Question: {Xcode 4.2, deployment target iOS4.3, not storyboard, using ARC}
I started with a tabbed application template & chose the universal platform, which nicely gives me view controller classes & NIB files for an iPhone () & an iPad () for 2 tabs, with an if statement in the AppDelegate to determine which to run - exactly how I wanted it set up.
I wanted to add a 3rd & 4th tabs, so starting with the 3rd tab (doing 1 at a time) I created a new UIViewController subclass. As it doesn't give the option to create both NIBs at once, I selected "Targeted for iPad", & had intended to create the iPhone NIB manually. I added a "_iPad" suffix to the created NIB file, then I created a user interface view NIB file to which I added the "_iPhone" suffix. I then set up the code for the new view controller in the AppDelegate implementation file to include the 3rd view controller & tab, & I used the other view controller classes as a guide to set up the new class's code.
For the 3rd _iPhone NIB, I dragged a view object from the objects library onto the canvas, & set it up as per the other 2 _iPhone NIBs. But when I went to connect the outlets, there is no view outlet in the referencing outlets of the connections panel to connect with, which I thought there should be. At this point I suspected something was wrong.

I tried running it in the simulator, in iPad mode it works fine (all 3 tabs are clickable). But in iPhone mode clicking the 3rd tab crashes it with a "SIGABRT" on thread 1. It's obvious what I did didn't work. I don't see anything in the output window that gives me any clues.
Being a newbie to obj-c, so not being too sure of the problem, I would have thought that I either:
- - -
But if I should have done either of the latter 2, then my question would be why does the iPad NIB work then, when it clearly has a view object in the NIB & no outlets declared in the class files (same with the other 2 view controllers for both devices)?
Does the UITabView class somehow have outlets pre-declared within it for the first 2 tabs? But that still doesn't explain why the _iPad NIB works.
As usual, any help & advice much appreciated, & if there's a link to an explanation somewhere that I've missed, please show me, because I'm happy to do the research.
If what I've done wrong here is not determinable, then I guess ultimately what I'm asking is a clue to how best to create the second NIB file for iPhone to mesh with the class created with iPad NIB.
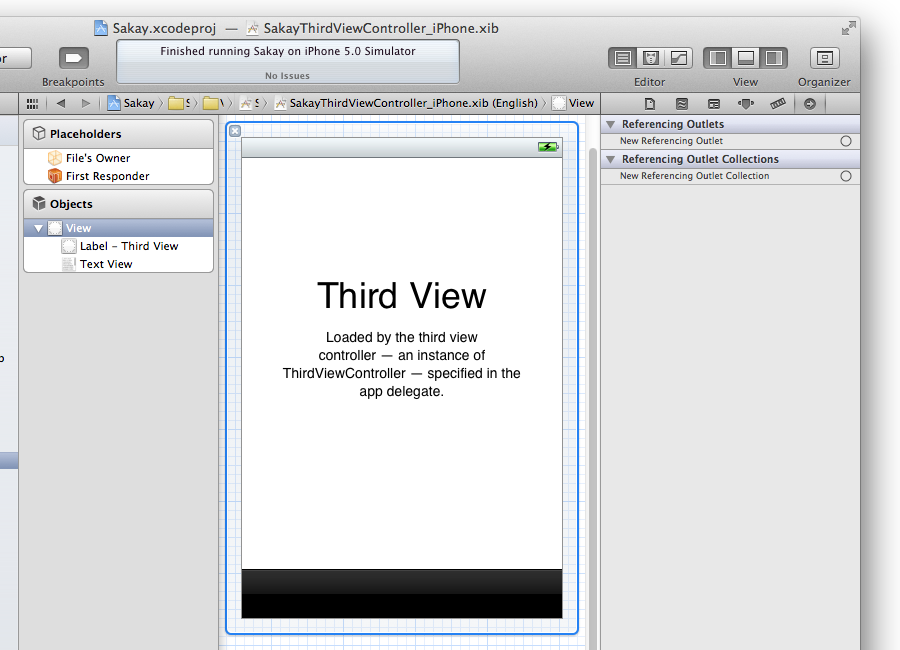
Answer: Sorry to answer my own question but with further searching I found <URL> answer that was the solution, although not quite the whole story. So I thought to put what I did in an asnwer so others can refer to it.

As Piotr Czapla explains in the linked answer, for some reason Xcode doesn't populate the connectionRecords data, as you can see by my first red arrow. Having a look at the view controller that works (where second red arrow is), that's what the data should look like. So the answer is to cut the data & paste it into the NIB file, or type it. You can do this in Xcode by right-clicking the NIB file in the project navigatior & then Open As > Source Code, which is what you see in my screenshots.
The bit I want to add to Piotr Czapla's explanation though is the destination reference pointed to by the second red arrow might not be correct for the NIB file you're pasting into (mine wasn't) & Xcode might not let you go back into IB mode. If so, you need to get the correct reference from the IBUIView class within your NIB file, as pointed to by the third red arrow. Once I copied that reference to my destination reference ref=, as shown by the fourth red arrow, all was ok & the problem was solved. I could then go back into IB mode (right click, Open As > Interface Builder - iOS) & the view works in the simulator.